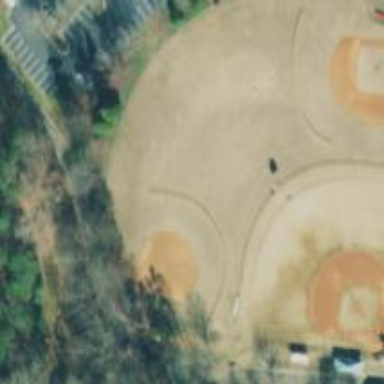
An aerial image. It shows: Baseball pitch for leisure land activities.